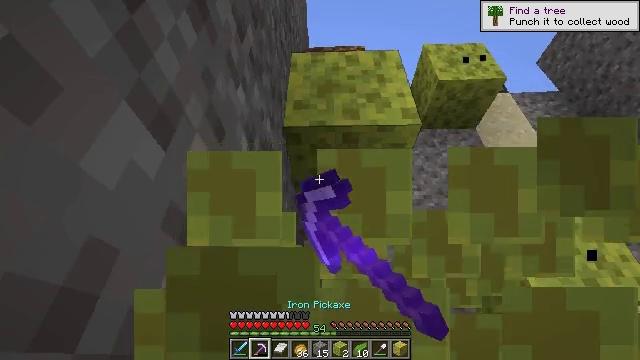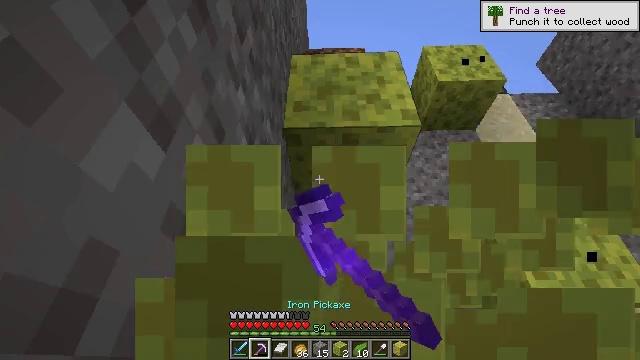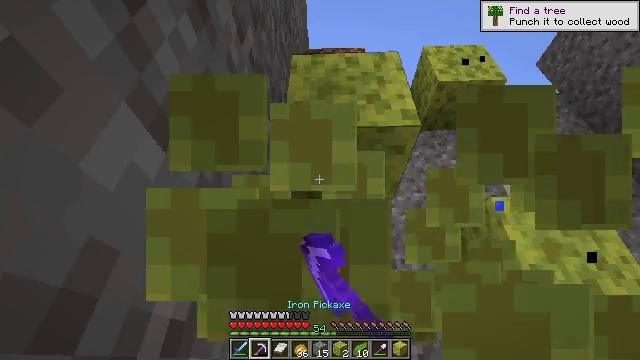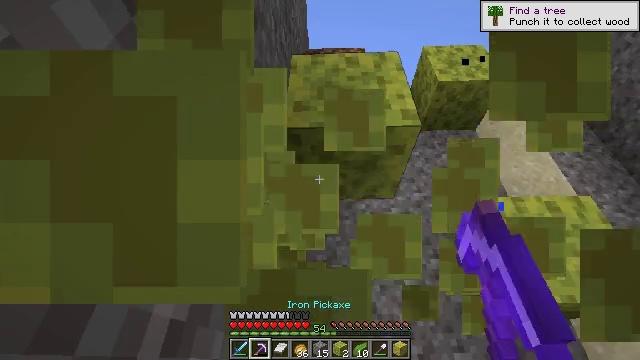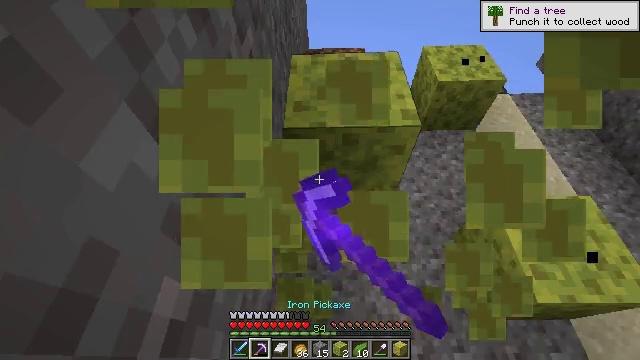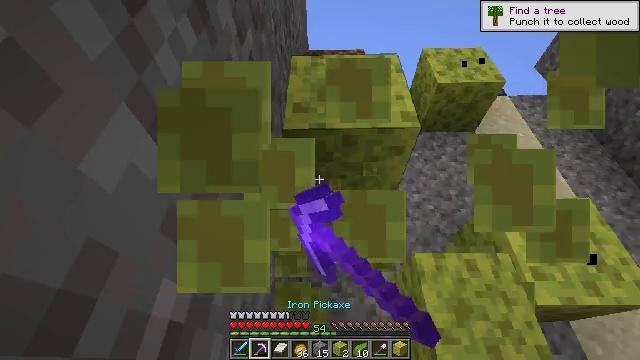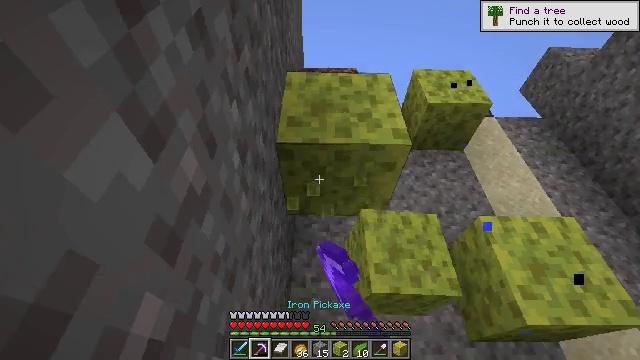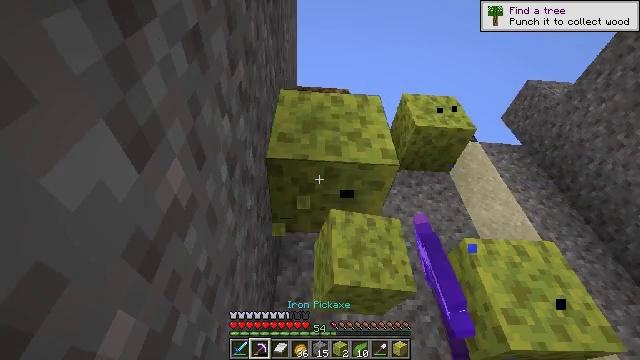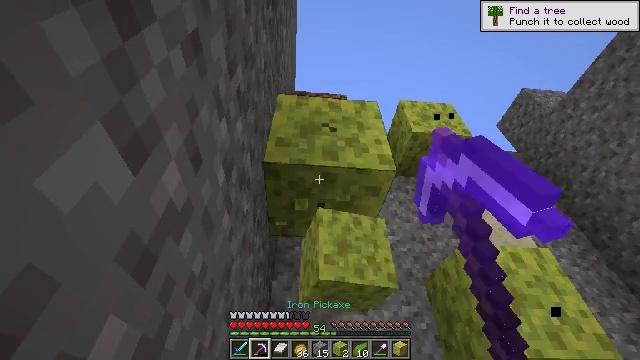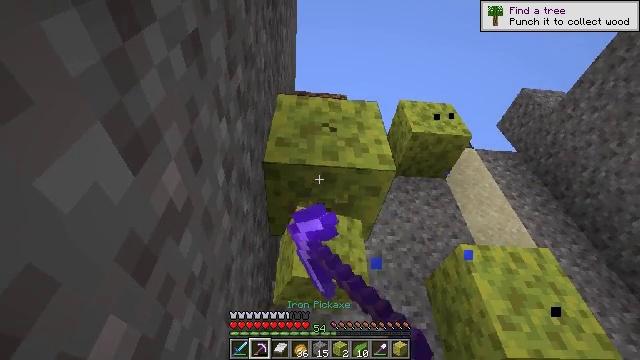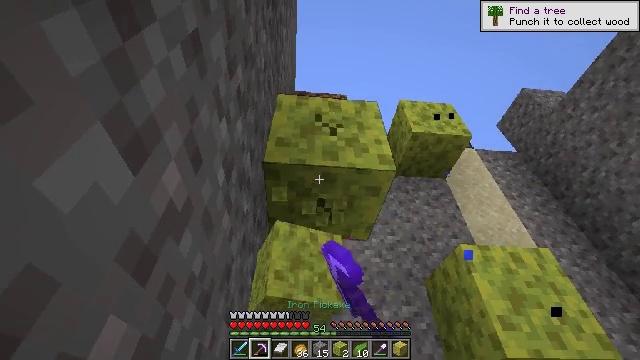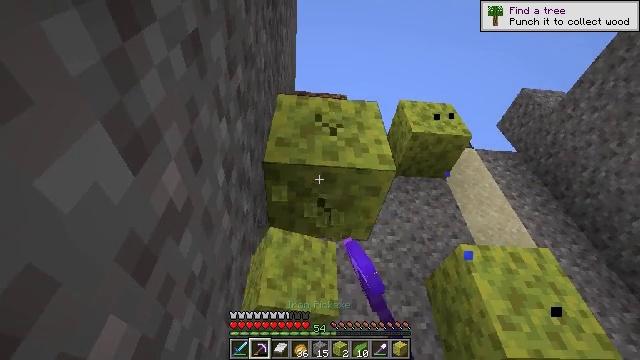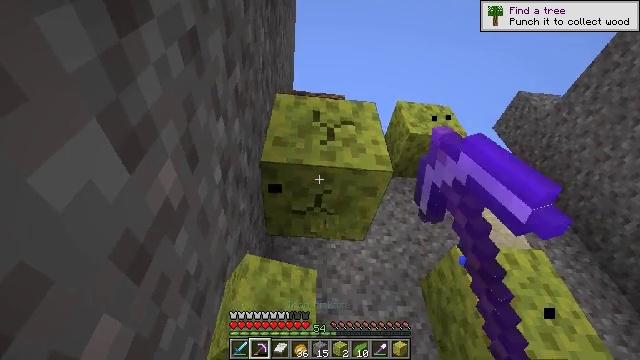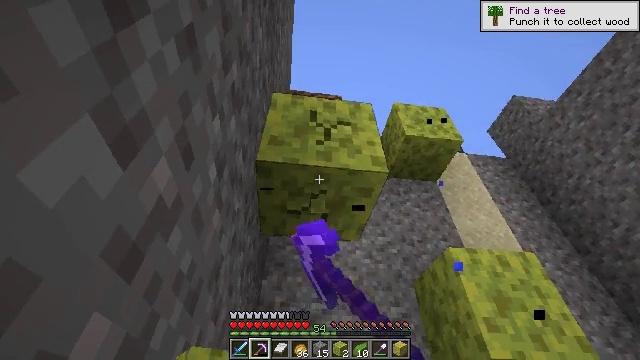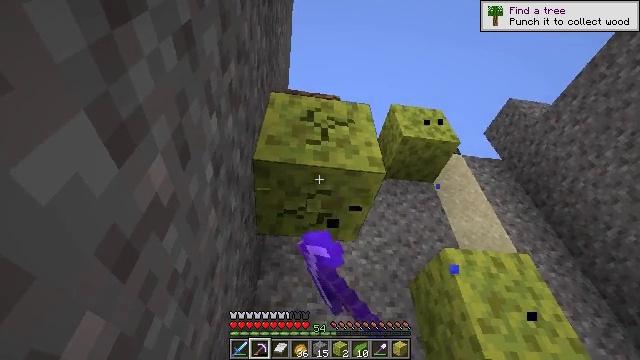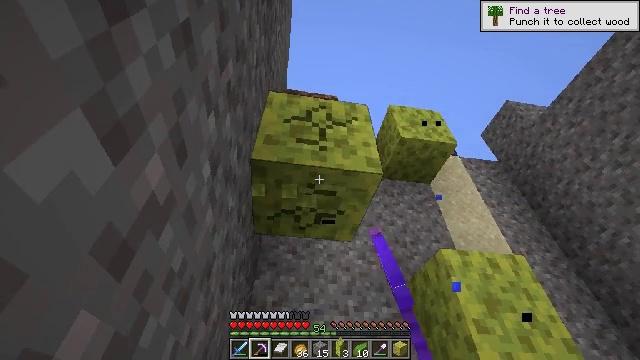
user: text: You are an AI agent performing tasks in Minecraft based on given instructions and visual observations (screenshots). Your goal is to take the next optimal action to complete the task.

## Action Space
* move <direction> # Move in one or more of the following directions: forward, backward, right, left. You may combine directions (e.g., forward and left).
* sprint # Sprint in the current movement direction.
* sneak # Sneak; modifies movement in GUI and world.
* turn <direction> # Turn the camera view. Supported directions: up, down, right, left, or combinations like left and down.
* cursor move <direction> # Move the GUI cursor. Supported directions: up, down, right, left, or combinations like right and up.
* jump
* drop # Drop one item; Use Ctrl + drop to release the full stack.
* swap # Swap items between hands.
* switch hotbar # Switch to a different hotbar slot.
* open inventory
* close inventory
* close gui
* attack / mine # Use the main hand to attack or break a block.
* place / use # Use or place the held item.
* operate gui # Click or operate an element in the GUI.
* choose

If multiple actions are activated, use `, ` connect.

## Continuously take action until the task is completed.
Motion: motion action
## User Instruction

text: Acquire a wet sponge from an ocean monument.
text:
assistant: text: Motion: attack / mine
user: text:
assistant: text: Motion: attack / mine
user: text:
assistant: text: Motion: attack / mine
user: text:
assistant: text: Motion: attack / mine
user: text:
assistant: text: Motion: attack / mine
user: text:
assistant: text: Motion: turn right and up, attack / mine
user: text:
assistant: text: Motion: turn right and up, attack / mine
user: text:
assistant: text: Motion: turn up, attack / mine
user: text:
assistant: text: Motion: attack / mine
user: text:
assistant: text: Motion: attack / mine
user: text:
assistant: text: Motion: attack / mine
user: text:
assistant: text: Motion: attack / mine
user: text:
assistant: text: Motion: turn right, attack / mine
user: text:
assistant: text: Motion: attack / mine
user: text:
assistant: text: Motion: attack / mine
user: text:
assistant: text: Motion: attack / mine
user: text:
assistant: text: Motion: attack / mine
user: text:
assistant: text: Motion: attack / mine
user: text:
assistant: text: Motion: attack / mine
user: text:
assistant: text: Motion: attack / mine
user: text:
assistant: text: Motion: attack / mine
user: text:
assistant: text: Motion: attack / mine
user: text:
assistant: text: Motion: attack / mine
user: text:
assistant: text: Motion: attack / mine
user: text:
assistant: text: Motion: attack / mine
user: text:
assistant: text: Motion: attack / mine
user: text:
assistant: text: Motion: attack / mine
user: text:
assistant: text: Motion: attack / mine
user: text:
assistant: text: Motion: attack / mine